Aerial crown-view tile of a tropical tree (Barro Colorado Island, Panama), acquired 20250414:
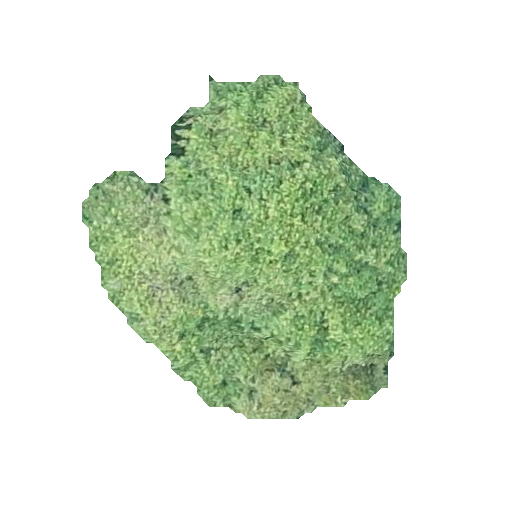
Species: Ficus yoponensis
GBIF accepted scientific name: Ficus yoponensis
Crown area: 112.205 m²